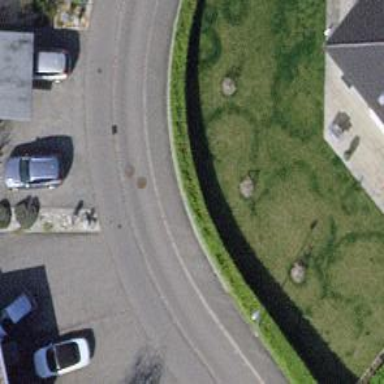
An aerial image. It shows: Asphalt sidewalk along the footway.